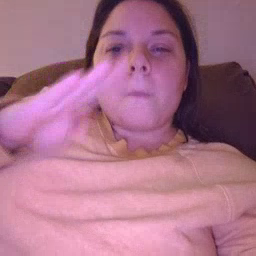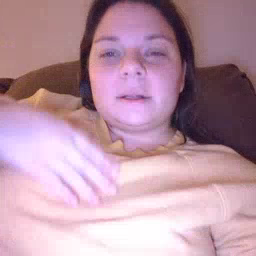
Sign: open